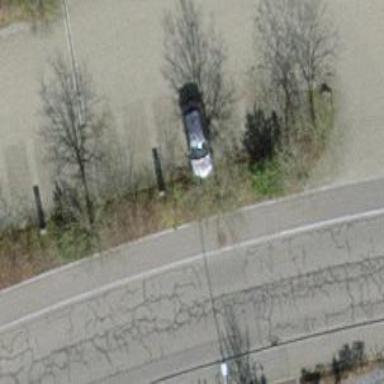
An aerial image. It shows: Sidewalk along the footway.